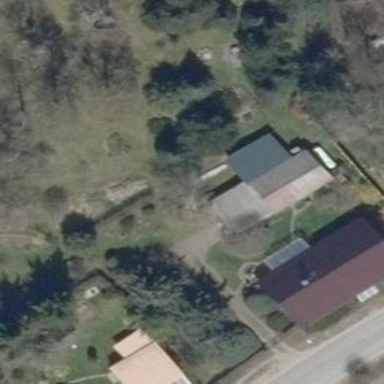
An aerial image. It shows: Shed.